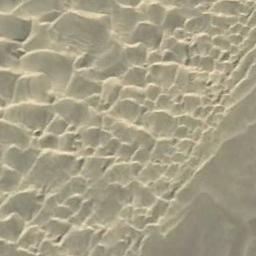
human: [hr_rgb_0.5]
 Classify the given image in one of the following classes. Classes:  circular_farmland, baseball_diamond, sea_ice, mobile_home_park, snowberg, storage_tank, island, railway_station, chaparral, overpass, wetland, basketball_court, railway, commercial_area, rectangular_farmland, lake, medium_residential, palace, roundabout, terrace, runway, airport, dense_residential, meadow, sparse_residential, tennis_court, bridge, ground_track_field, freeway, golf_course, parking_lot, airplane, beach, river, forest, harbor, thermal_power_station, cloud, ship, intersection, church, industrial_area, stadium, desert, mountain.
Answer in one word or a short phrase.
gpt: desert